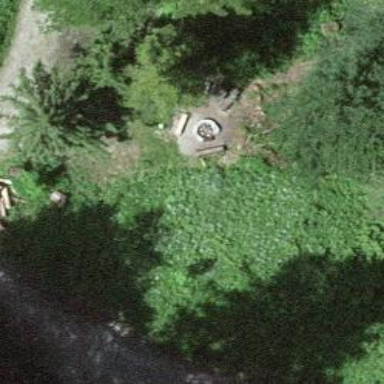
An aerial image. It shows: Picnic site with BBQ amenities.